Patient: sex M, age 78
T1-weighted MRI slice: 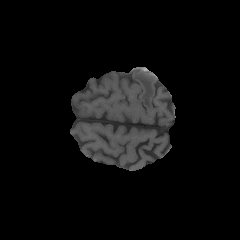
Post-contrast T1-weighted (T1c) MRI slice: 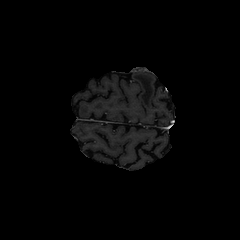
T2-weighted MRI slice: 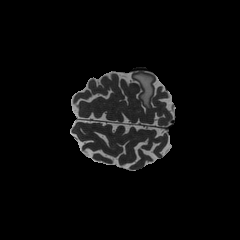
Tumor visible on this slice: yes
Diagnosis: Glioblastoma, IDH-wildtype
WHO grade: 4